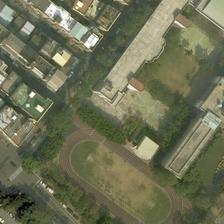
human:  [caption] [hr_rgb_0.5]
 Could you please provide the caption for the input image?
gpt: many buildings and some green trees are around a playground .

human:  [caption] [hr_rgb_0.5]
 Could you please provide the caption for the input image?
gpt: this severely worn football field is close to the residential areas while there are two basketball courts aside .

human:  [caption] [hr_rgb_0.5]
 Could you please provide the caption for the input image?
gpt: a playground surrounded by many green trees is next to a large building .

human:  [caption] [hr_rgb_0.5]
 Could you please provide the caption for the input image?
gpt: a playground next to a road is semisurrounded by many gray plants and buildings .

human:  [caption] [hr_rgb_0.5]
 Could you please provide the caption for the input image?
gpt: a playground next to a road is semisurrounded by many gray plants and buildings .